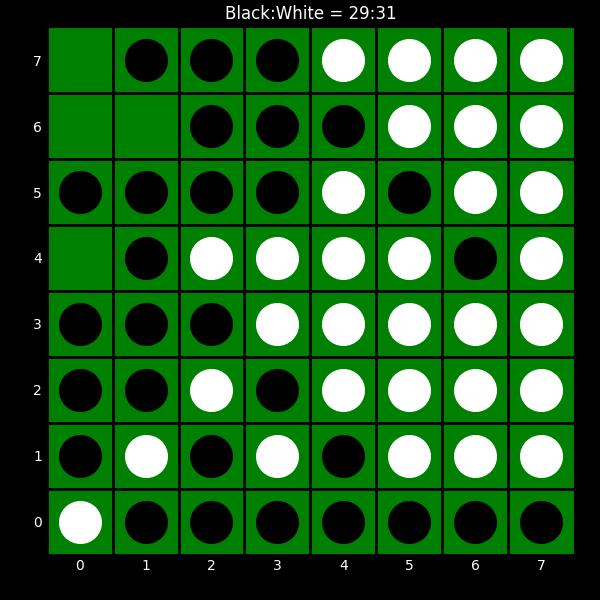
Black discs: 29
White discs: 31